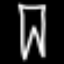
Label: pants